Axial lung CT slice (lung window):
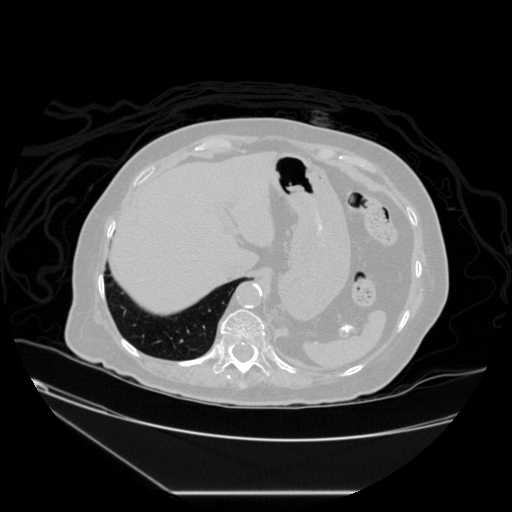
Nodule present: no